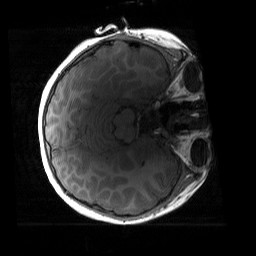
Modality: T1w
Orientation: axial
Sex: female
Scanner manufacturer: siemens
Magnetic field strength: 3 T
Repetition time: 1.9 s
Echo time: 0.00243 s